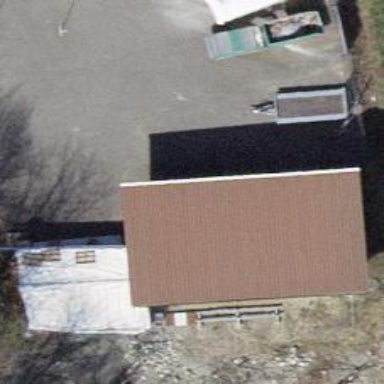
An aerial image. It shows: View of roof of building.